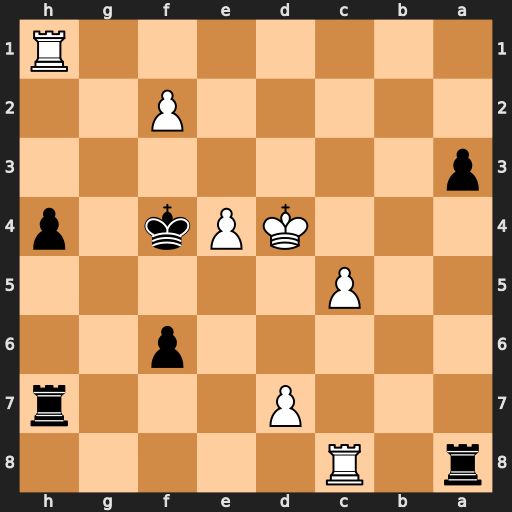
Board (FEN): r1R5/3P3r/5p2/2P5/3KPk1p/p7/5P2/7R
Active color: b
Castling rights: -
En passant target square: -
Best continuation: Rxd7+ Kc4 Rxc8